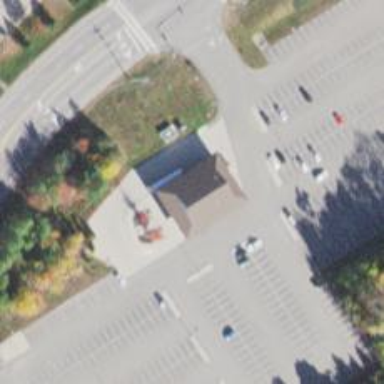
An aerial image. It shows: Bus station.